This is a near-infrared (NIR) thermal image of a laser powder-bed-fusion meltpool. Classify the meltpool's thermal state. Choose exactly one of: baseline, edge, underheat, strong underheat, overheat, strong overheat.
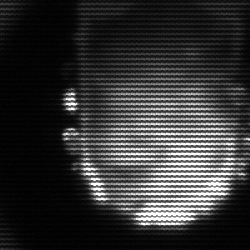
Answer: baseline